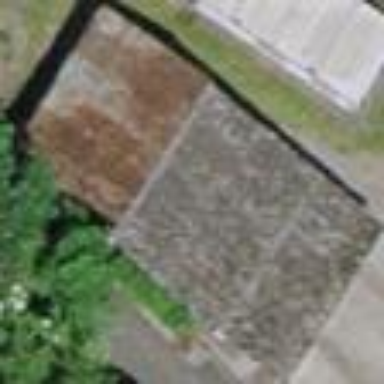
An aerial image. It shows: View of roof of building.